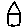
Label: house